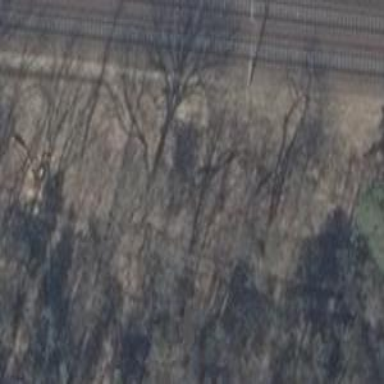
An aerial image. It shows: Track with ground surface of grade3.